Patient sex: M
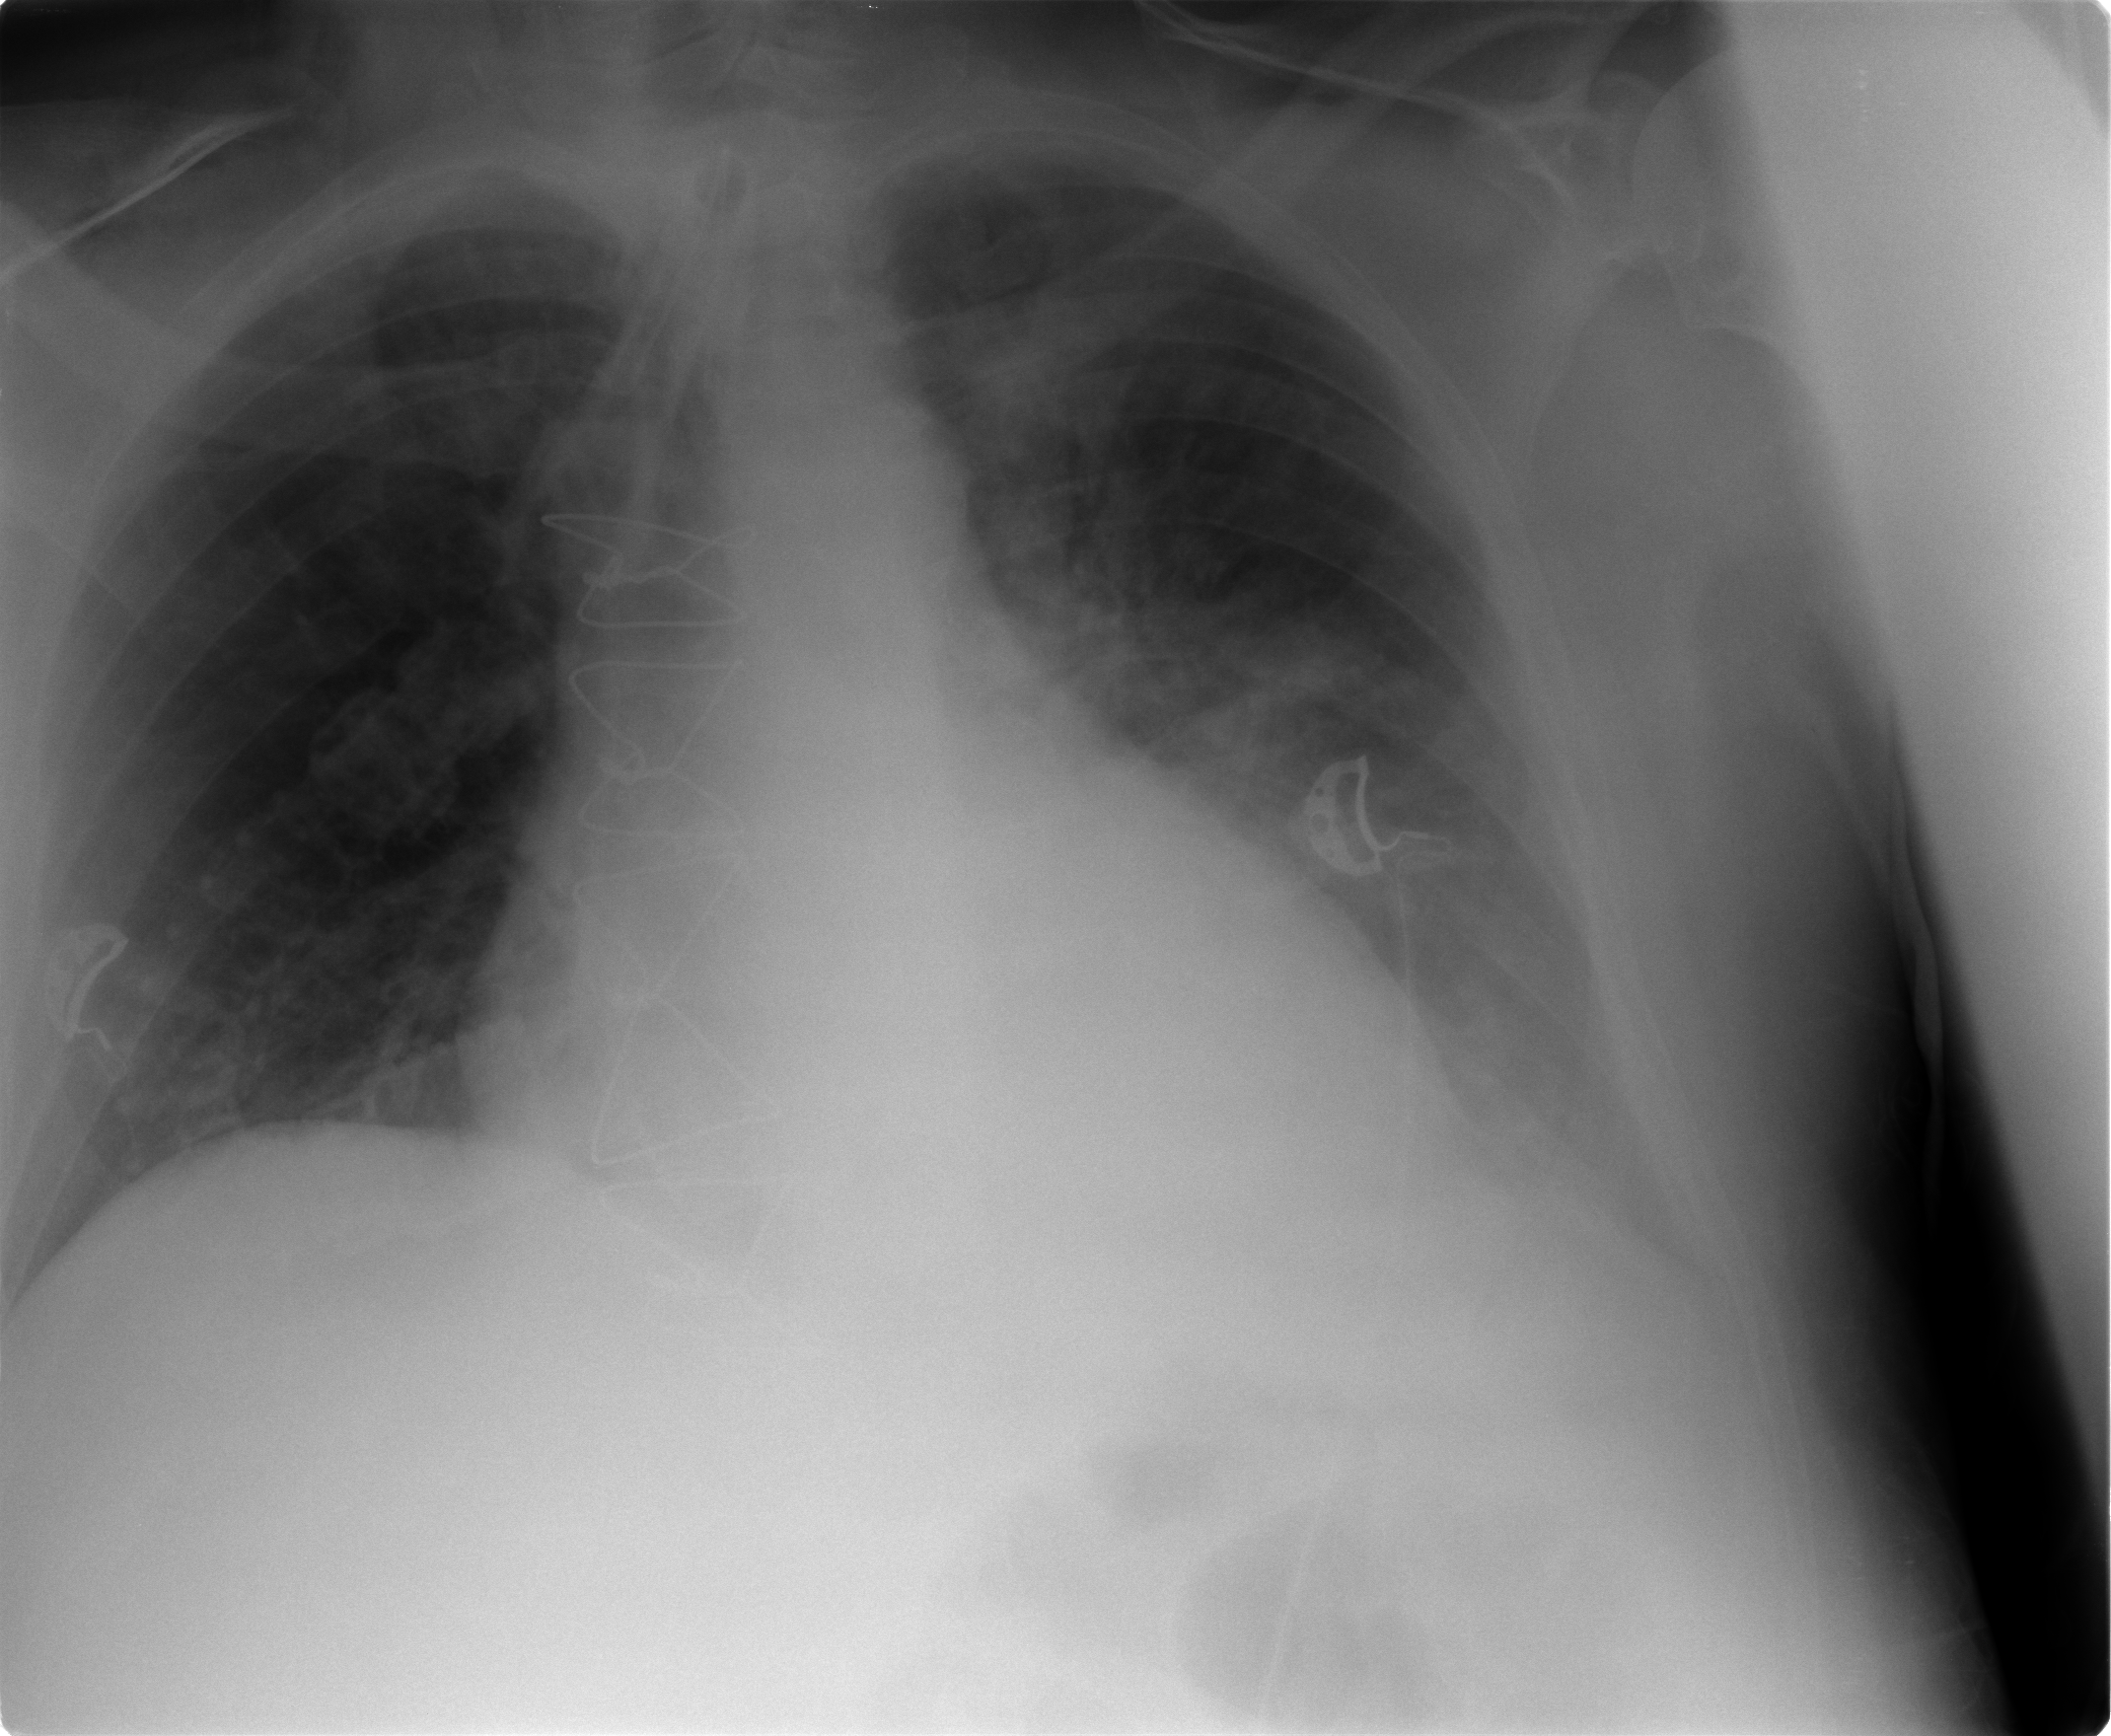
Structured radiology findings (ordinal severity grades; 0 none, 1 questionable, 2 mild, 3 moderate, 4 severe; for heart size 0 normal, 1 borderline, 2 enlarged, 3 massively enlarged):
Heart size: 2
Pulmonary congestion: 1
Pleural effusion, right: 0
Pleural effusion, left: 2
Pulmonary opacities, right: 0
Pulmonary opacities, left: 2
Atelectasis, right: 1
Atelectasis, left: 2